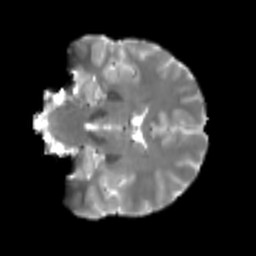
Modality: T2w
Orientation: coronal
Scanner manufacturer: siemens
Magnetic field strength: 3 T
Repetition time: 4 s
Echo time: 0.0594 s